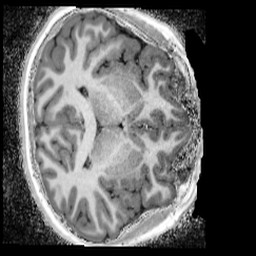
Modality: UNIT1_denoised
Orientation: axial
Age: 12
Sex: female
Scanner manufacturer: siemens
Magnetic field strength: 3 T
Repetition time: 4 s
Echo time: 0.00299 s